Question: I'm trying to load obj models, here's code (CoffeeScript)
'''
loader = new THREE.OBJLoader manager
if loadedModels.diamondRing == null
loader.load "obj/diamond/ring1.obj", (object) ->
object.traverse (child) ->
if child instanceof THREE.Mesh
child.material = silverMaterial.clone()
object.position.y = 10
object.scale.x = object.scale.z = object.scale.y = config.p1.size*0.05
object.userData.ring = true
combine.add object
loadedModels.diamondRing = combine.clone()
loader.load "obj/diamond/diamond1.obj", (object) ->
object.traverse (child) ->
if child instanceof THREE.Mesh
child.material = silverMaterial.clone()
object.position.y = 10
object.userData.diamond = true
object.scale.x = object.scale.z = object.scale.y = config.p1.sizeDiamond*0.075
combine.add object
'''
But I caught exception:
'''
Uncaught TypeError: Cannot read property 'clone' of undefined obj.js:93
'''
where obj.js - THREE.OBJLoader.
on line 93 placed add_face function:
'''
function add_face( a, b, c, normals_inds ) {
if ( normals_inds === undefined ) {
geometry.faces.push( face3(
vertices[ parseVertexIndex( a ) ] - 1,
vertices[ parseVertexIndex( b ) ] - 1,
vertices[ parseVertexIndex( c ) ] - 1
) );
} else {
geometry.faces.push( face3(
vertices[ parseVertexIndex( a ) ] - 1,
vertices[ parseVertexIndex( b ) ] - 1,
vertices[ parseVertexIndex( c ) ] - 1,
[
-- line 93 --> normals[ parseNormalIndex( normals_inds[ 0 ] ) ].clone(),
normals[ parseNormalIndex( normals_inds[ 1 ] ) ].clone(),
normals[ parseNormalIndex( normals_inds[ 2 ] ) ].clone()
]
) );
}
}
'''
I think problem in normals, but i dont know where exactly.
Reading model problem happened on last lines, like this:
'''
f 6802//6802 6803//6803 6804//6804
'''
If in obj model remove affected lines:

In 3d editor model look normal.
May be someone faced such problem.
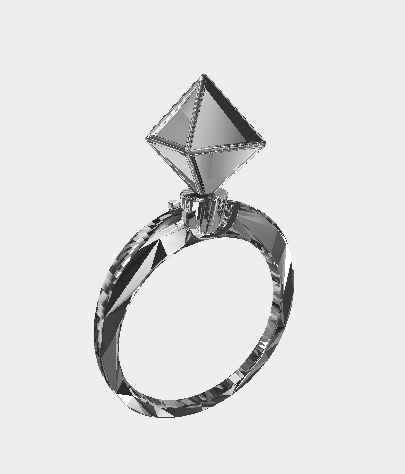
Answer: I solved the problem by changing standard obj loader to this <URL>